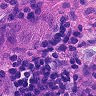
Metastatic tissue present: yes